Question: I want to change direction of XLSX file that is generated by the bellow code.
In excel software we can do this like:

MSDN says we can do this by <URL> but how i use it?
The following code get a set of data and make an excel file.
'''
public class ExcelHelper
{
public class ExcelData
{
public string SheetName { get; set; }
public List<string> Headers { get; set; }
public List<List<string>> Rows { get; set; }
}
public static byte[] GenerateExcel(ExcelData data)
{
var memoryStream = new MemoryStream();
var spreadsheetDocument = SpreadsheetDocument.Create(memoryStream, SpreadsheetDocumentType.Workbook);
var workbookPart = spreadsheetDocument.AddWorkbookPart();
workbookPart.Workbook = new Workbook();
var worksheetPart = workbookPart.AddNewPart<WorksheetPart>();
var sheetData = new SheetData();
worksheetPart.Worksheet = new Worksheet(sheetData);
var sheets = spreadsheetDocument.WorkbookPart.Workbook.AppendChild<Sheets>(new Sheets());
var sheet = new Sheet()
{
Id = spreadsheetDocument.WorkbookPart.GetIdOfPart(worksheetPart),
SheetId = 1,
Name = data.SheetName ?? "Sheet 1",
};
sheets.AppendChild(sheet);
//--------------------------------
UInt32 rowIndex = 0;
//-------------------------------- header
var rowHeader = new Row { RowIndex = ++rowIndex };
foreach (var header in data.Headers)
{
var cell = new Cell
{
DataType = CellValues.InlineString,
//CellReference = header + rowIndex
};
var inlineString = new InlineString();
var text = new Text { Text = header ?? string.Empty };
inlineString.AppendChild(text);
cell.AppendChild(inlineString);
rowHeader.AppendChild(cell);
}
sheetData.AppendChild(rowHeader);
//-------------------------------- data
foreach (var row in data.Rows)
{
var rowData = new Row { RowIndex = ++rowIndex };
foreach (var cellData in row)
{
var cell = new Cell
{
DataType = CellValues.InlineString,
//CellReference = cellData + rowIndex
};
var inlineString = new InlineString();
var text = new Text { Text = cellData ?? string.Empty };
inlineString.AppendChild(text);
cell.AppendChild(inlineString);
rowData.AppendChild(cell);
}
sheetData.AppendChild(rowData);
}
workbookPart.Workbook.Save();
spreadsheetDocument.Close();
var bytes = memoryStream.ToArray();
memoryStream.Dispose();
return bytes;
}
}
'''
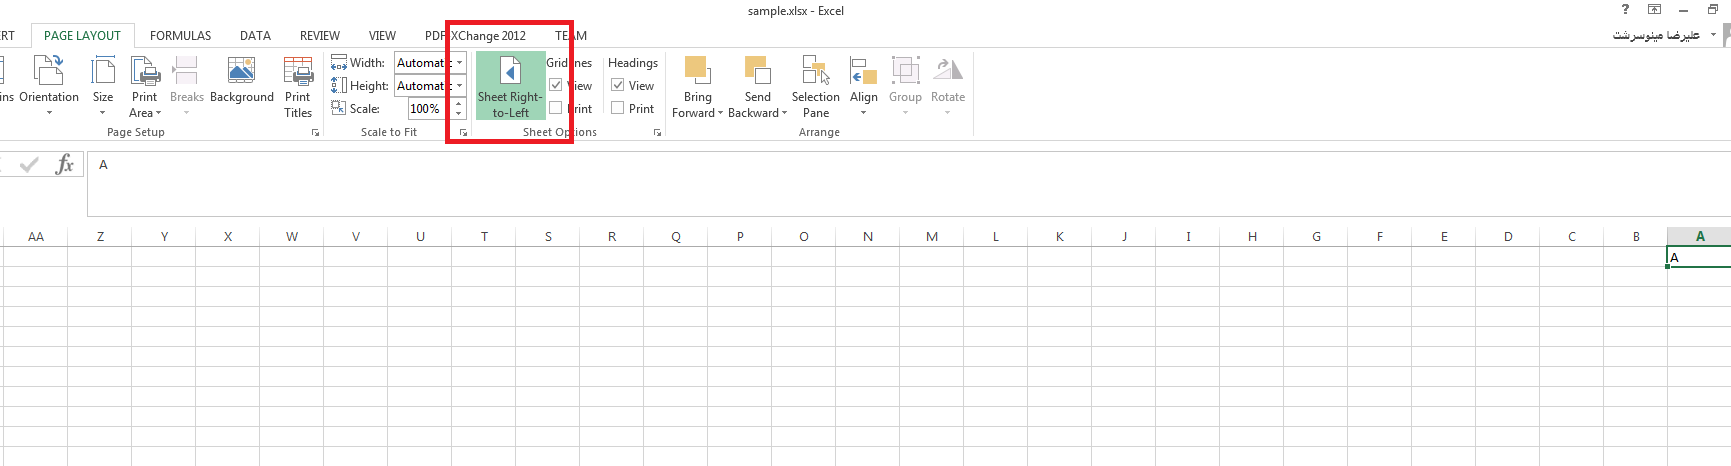
Answer: I solved the problem by a trick ;)
Best practice is to create a template file by hand in MS Office Excel then open it by code and fill the target cells with the correct data.
'''
public class ExcelHelper
{
public static MemoryStream TemplateFile { get; set; }
public static MemoryStream TemplateFileEn { get; set; }
private static string[] ColumnsNames = { "A", "B", "C", "D", "E", "F", "G", "H", "I", "J", "K", "L", "M", "N", "O", "P", "Q", "R", "S", "T", "U", "V", "W", "X", "Y", "Z" };
//todo: change
private const string TemplateFilePath =
@"\App_Data\TemplateFiles\Fax-ArchiveReport.xlsx";
private const string TemplateFileEnPath =
@"\App_Data\TemplateFiles\Fax-ArchiveReport-en.xlsx";
public class ExcelData
{
public string SheetName { get; set; }
public List<string> Headers { get; set; }
public List<List<string>> Rows { get; set; }
public bool IsEn { get; set; }
public string Title { get; set; }
}
public static byte[] GenerateExcelV2(ExcelData data)
{
try
{
var root = HttpContext.Current.Server.MapPath("~");
using( MemoryStream file = new MemoryStream() )
{
if (data.IsEn)
{
if (TemplateFileEn == null)
{
TemplateFileEn = new MemoryStream();
using (var stream = File.Open(root + TemplateFileEnPath, FileMode.Open))
{
stream.CopyTo(TemplateFileEn);
}
}
TemplateFileEn.Position = 0;
TemplateFileEn.CopyTo(file);
}
else
{
if (TemplateFile == null)
{
TemplateFile = new MemoryStream();
using (var stream = File.Open(root + TemplateFilePath, FileMode.Open))
{
stream.CopyTo(TemplateFile);
}
}
TemplateFile.Position = 0;
TemplateFile.CopyTo(file);
}
var result = UpdateCells(file, data.Title, data.Headers, data.Rows);
}
return result;
}
catch (Exception exception)
{
//todo: log in db
}
return null;
}
public static byte[] UpdateCells(MemoryStream doc, string title, List<string> headers, List<List<string>> rows)
{
// Open the document for editing.
SpreadsheetDocument spreadSheet = SpreadsheetDocument.Open(doc, true);
WorksheetPart worksheetPart = GetWorksheetPartByName(spreadSheet, "Fax-ArchiveReport");
if (worksheetPart != null)
{
//----------------------------------------------- title
Cell cellTitle = GetCell(worksheetPart.Worksheet, ColumnsNames[0], 2);
var inlineStringTitle = new InlineString();
inlineStringTitle.AppendChild(new Text { Text = title ?? string.Empty });
cellTitle.AppendChild(inlineStringTitle);
cellTitle.DataType = new EnumValue<CellValues>(CellValues.InlineString);
//----------------------------------------------- data
uint rowIndex = 4;
foreach (var row in rows)
{
uint rowCellIndex = 0;
foreach (var rowCell in row)
{
Cell cell = GetCell(worksheetPart.Worksheet, ColumnsNames[rowCellIndex], rowIndex);
var inlineStringRowCell = new InlineString();
inlineStringRowCell.AppendChild(new Text { Text = rowCell ?? string.Empty });
cell.AppendChild(inlineStringRowCell);
cell.DataType = new EnumValue<CellValues>(CellValues.InlineString);
rowCellIndex++;
}
rowIndex++;
}
//-----------------------------------------------
worksheetPart.Worksheet.Save();
spreadSheet.Close();
var bytes = doc.ToArray();
doc.Dispose();
return bytes;
}
return null;
}
private static WorksheetPart GetWorksheetPartByName(SpreadsheetDocument document, string sheetName)
{
IEnumerable<Sheet> sheets = document.WorkbookPart.Workbook.GetFirstChild<Sheets>().Elements<Sheet>().Where(s => s.Name == sheetName);
if (sheets.Count() == 0)
{
// The specified worksheet does not exist.
return null;
}
string relationshipId = sheets.First().Id.Value;
WorksheetPart worksheetPart = (WorksheetPart)document.WorkbookPart.GetPartById(relationshipId);
return worksheetPart;
}
// Given a worksheet, a column name, and a row index,
// gets the cell at the specified column and
private static Cell GetCell(Worksheet worksheet, string columnName, uint rowIndex)
{
Row row = GetRow(worksheet, rowIndex);
if (row == null)
return null;
return
row.Elements<Cell>()
.Where(c => string.Compare(c.CellReference.Value, columnName + rowIndex, true) == 0)
.First();
}
// Given a worksheet and a row index, return the row.
private static Row GetRow(Worksheet worksheet, uint rowIndex)
{
return worksheet.GetFirstChild<SheetData>().
Elements<Row>().Where(r => r.RowIndex == rowIndex).First();
}
}
'''